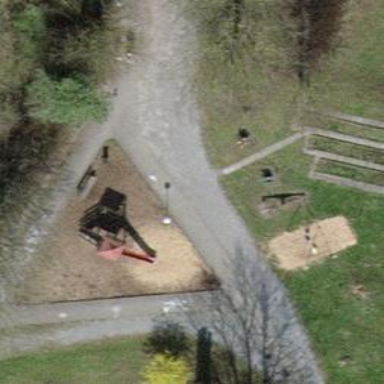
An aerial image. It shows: Playground area for leisure activities on the land.